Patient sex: F
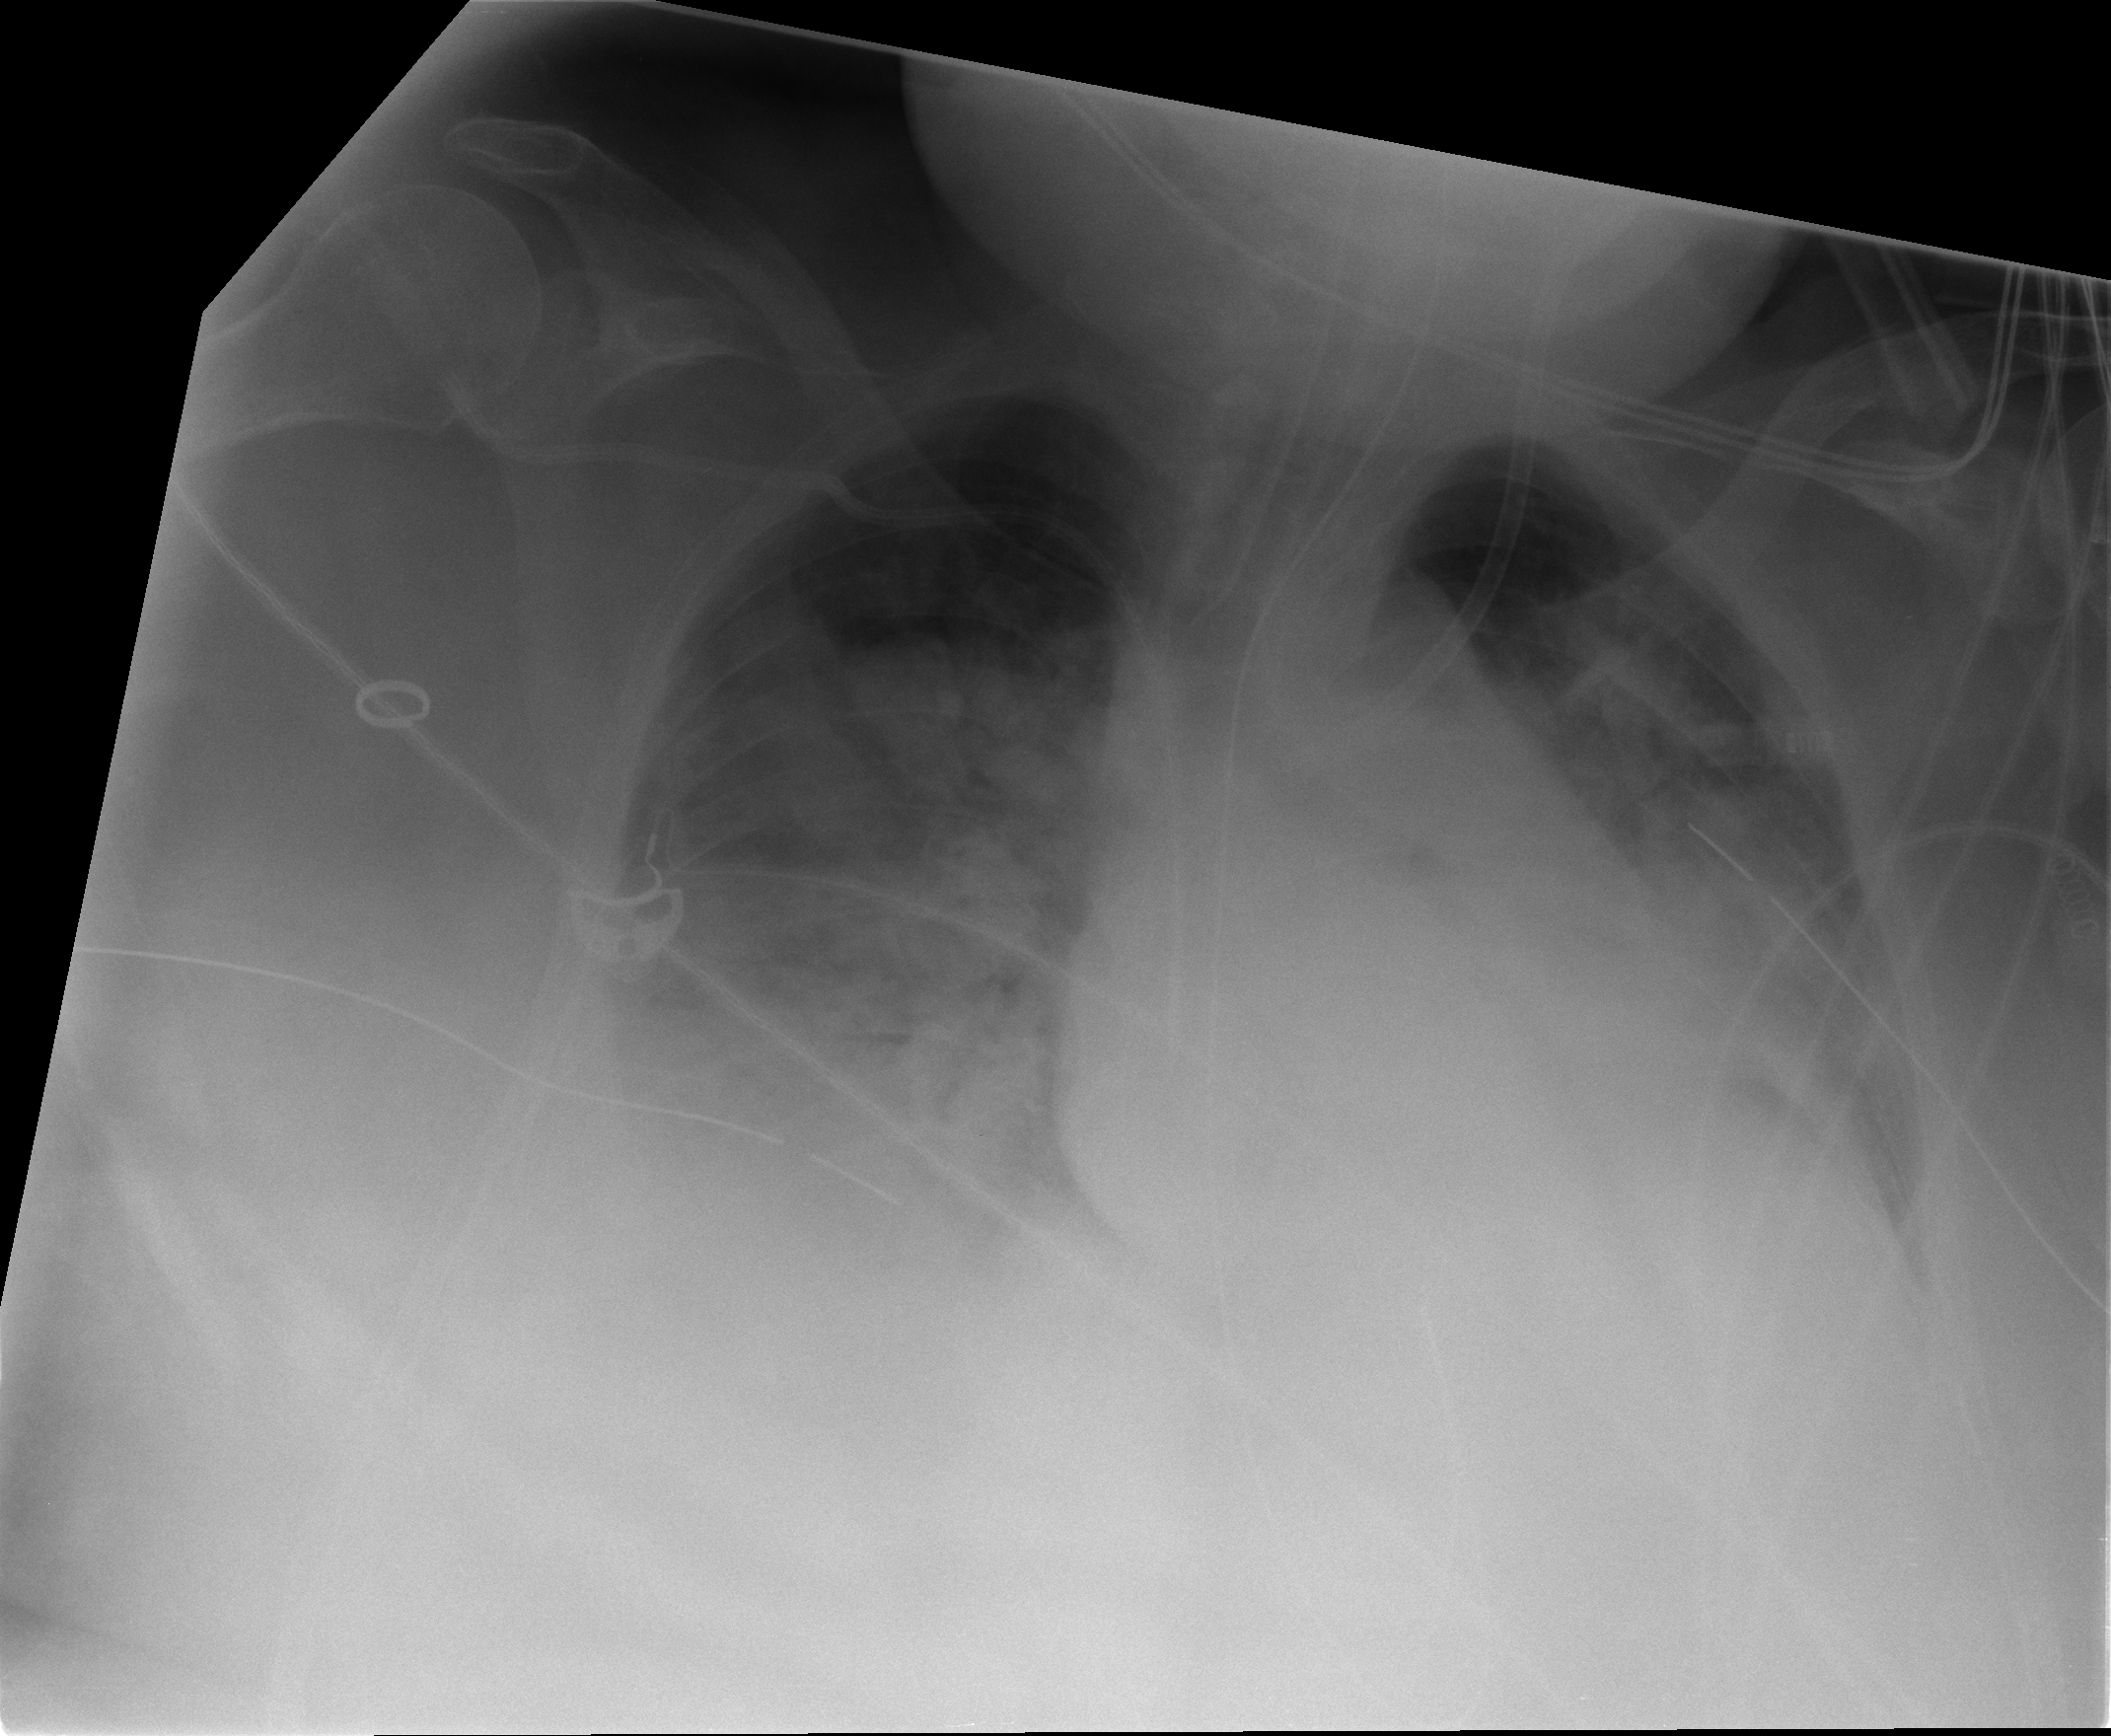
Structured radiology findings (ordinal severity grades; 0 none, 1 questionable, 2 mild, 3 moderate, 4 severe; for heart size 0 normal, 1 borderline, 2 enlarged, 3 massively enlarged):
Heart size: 3
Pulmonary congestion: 4
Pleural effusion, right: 2
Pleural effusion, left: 2
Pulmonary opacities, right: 4
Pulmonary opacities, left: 3
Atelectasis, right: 3
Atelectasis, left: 3